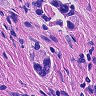
Metastatic tissue present: yes